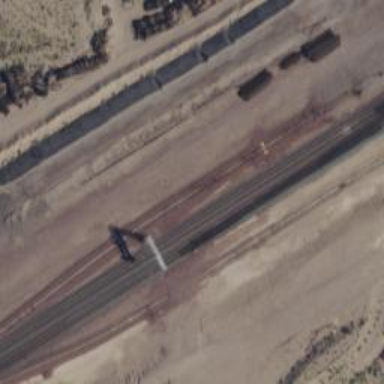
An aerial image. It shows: Railway signal.